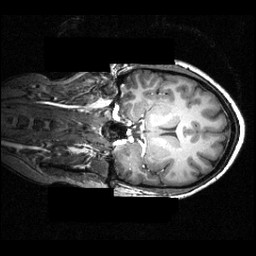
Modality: T1w
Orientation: coronal
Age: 24
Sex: female
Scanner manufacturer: siemens
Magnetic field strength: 3.951 T
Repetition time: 1.5 s
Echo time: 0.00335 s